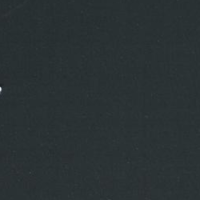
EUNIS habitat code: 14
Species observed at this site:
Larus michahellis